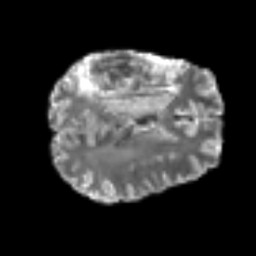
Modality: T2w
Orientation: axial
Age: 50
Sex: male
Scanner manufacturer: siemens
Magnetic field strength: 3 T
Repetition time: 6.1 s
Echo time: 0.101 s